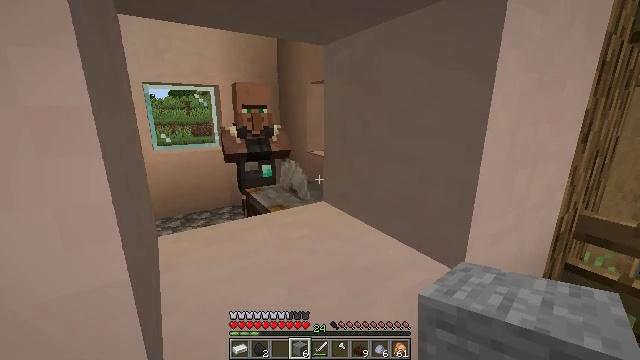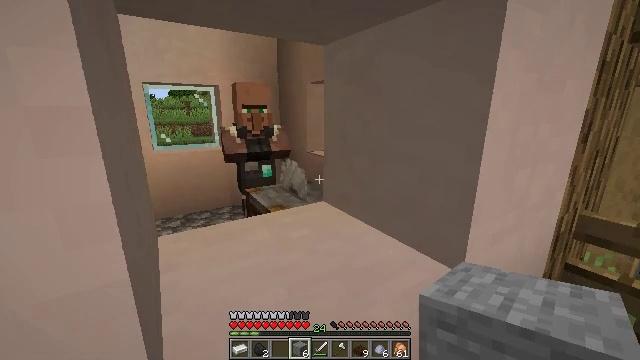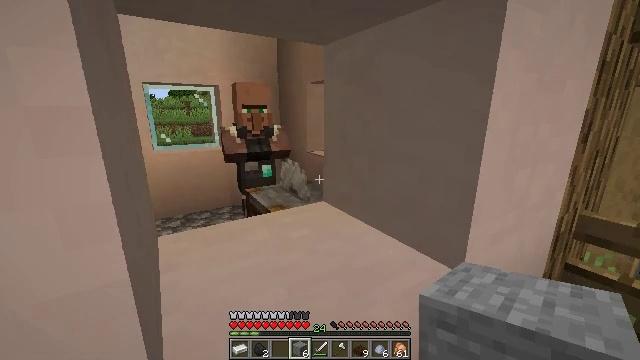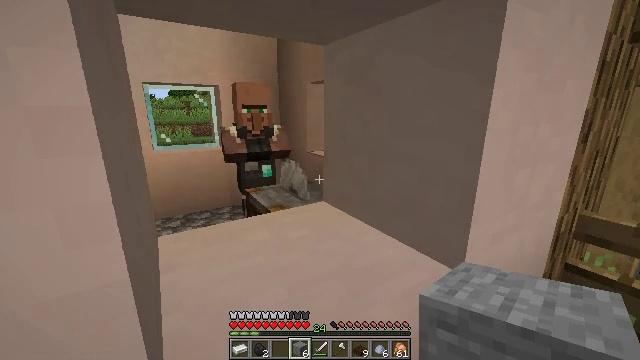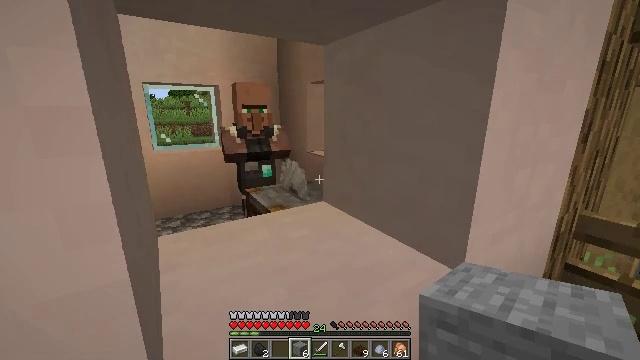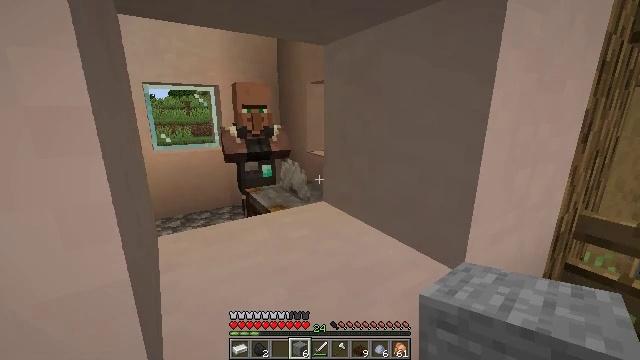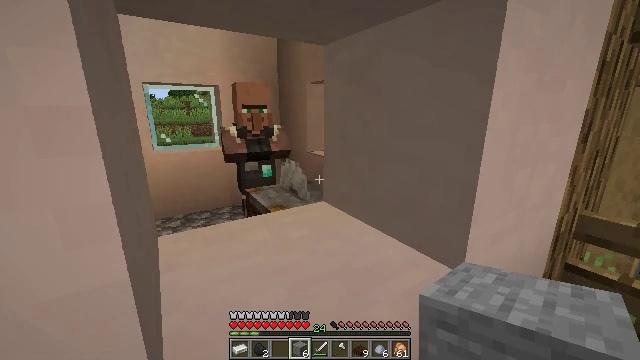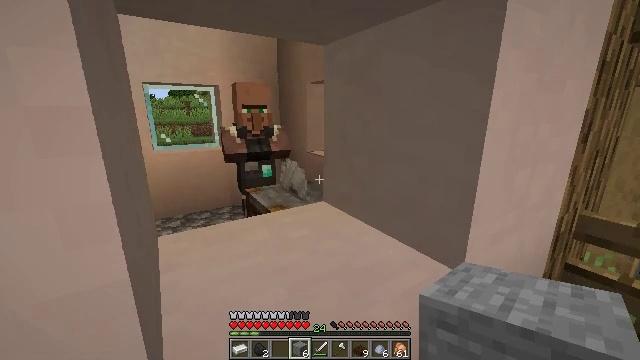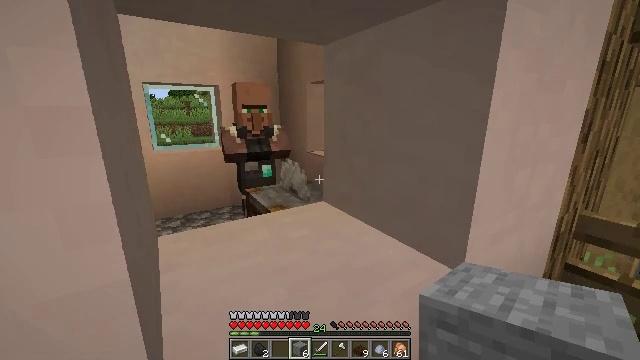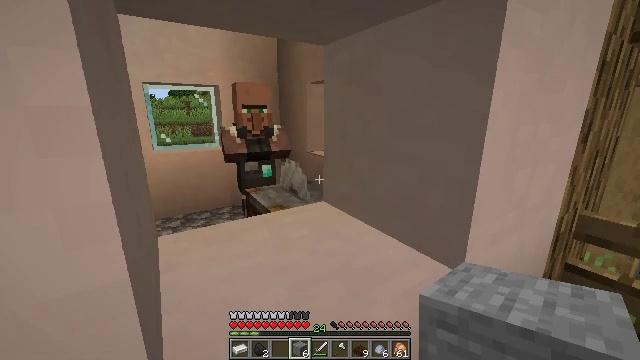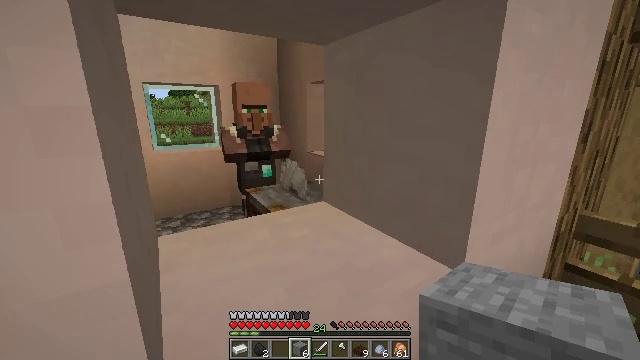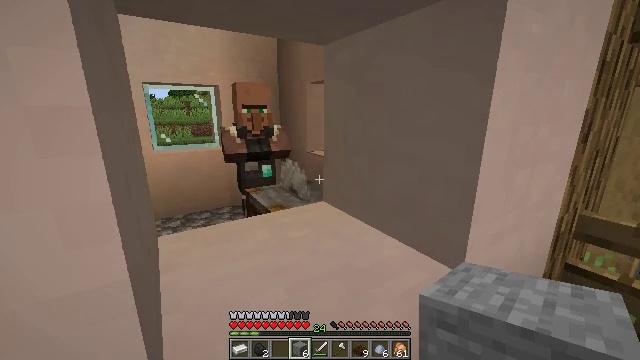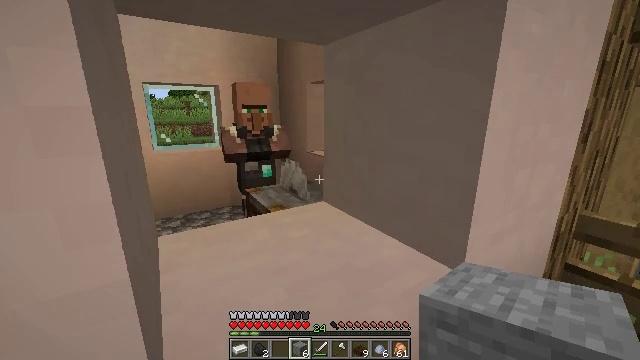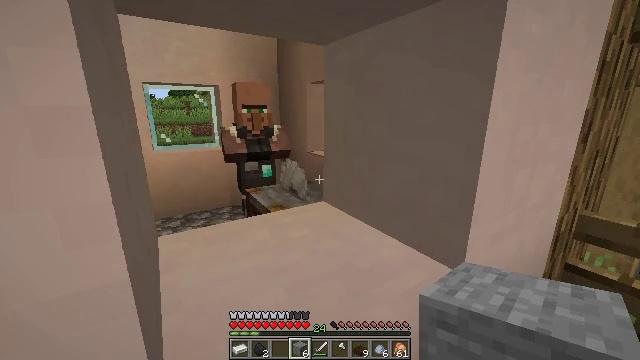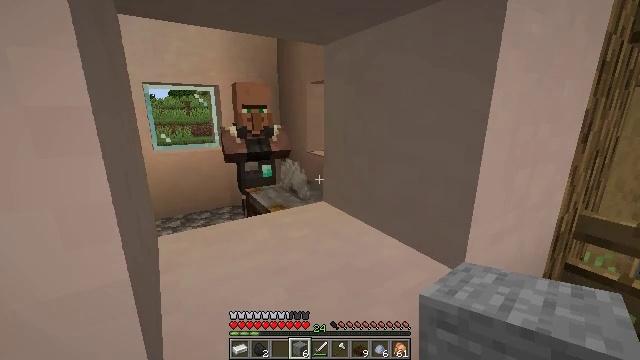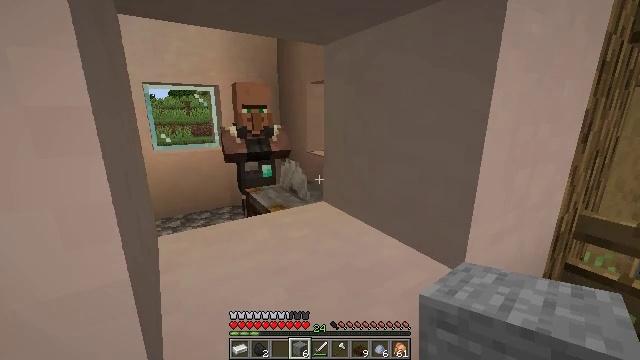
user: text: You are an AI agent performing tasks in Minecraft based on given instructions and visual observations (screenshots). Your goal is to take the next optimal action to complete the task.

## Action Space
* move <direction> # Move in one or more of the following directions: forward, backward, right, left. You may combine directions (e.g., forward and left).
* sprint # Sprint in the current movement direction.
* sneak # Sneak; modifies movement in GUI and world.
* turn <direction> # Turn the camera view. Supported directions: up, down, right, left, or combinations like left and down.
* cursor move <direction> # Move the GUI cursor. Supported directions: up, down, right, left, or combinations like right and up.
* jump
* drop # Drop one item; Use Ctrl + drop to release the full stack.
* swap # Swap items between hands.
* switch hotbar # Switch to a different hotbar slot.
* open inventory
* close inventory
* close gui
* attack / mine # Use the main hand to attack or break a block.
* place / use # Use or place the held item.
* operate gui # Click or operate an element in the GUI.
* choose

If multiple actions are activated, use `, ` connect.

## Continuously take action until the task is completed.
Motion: motion action
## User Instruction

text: Pick up white terracotta by mining.
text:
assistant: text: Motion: no_op
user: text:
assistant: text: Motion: no_op
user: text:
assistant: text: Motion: no_op
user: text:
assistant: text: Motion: no_op
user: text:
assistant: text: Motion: no_op
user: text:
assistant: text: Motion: no_op
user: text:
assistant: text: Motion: no_op
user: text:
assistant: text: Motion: no_op
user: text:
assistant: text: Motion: no_op
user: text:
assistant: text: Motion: no_op
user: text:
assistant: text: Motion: no_op
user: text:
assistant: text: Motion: no_op
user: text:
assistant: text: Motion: no_op
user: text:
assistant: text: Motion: no_op
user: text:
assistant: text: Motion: no_op
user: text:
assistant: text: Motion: no_op
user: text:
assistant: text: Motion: turn left
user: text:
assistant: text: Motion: turn left
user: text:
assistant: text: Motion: turn left
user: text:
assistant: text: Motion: turn left
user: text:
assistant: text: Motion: turn left
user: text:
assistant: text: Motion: turn left and down
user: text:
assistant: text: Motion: turn left and down
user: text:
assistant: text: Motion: turn left and down
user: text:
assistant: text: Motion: turn left
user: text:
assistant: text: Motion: turn left
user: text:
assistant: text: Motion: no_op
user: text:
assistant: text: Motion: no_op
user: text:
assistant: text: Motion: no_op
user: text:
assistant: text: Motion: no_op